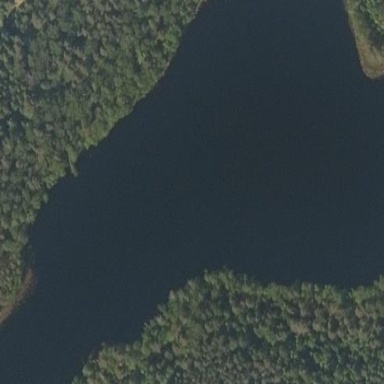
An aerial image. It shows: Peaceful pond surrounded by nature.